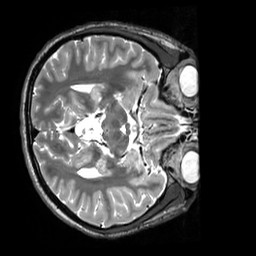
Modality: T2w
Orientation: axial
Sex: male
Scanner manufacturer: siemens
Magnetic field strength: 3 T
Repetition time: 3.2 s
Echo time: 0.409 s